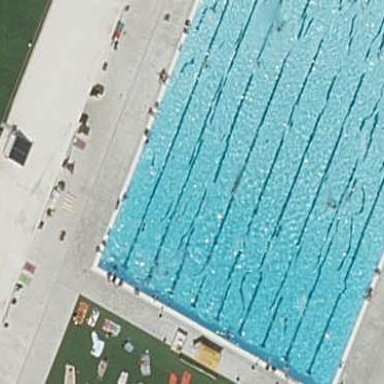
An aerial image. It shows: Swimming pool area designated for leisure and sports activities.